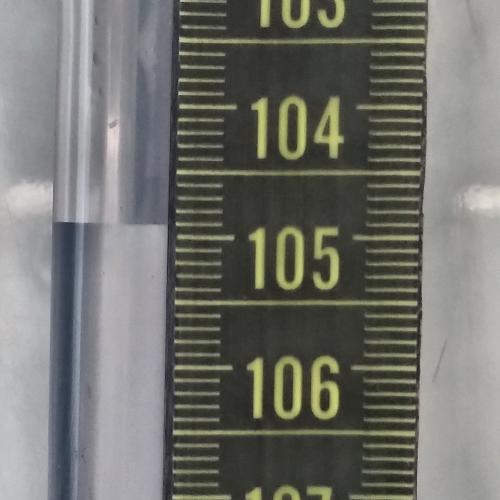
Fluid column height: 104.9 cm